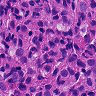
Metastatic tissue present: yes